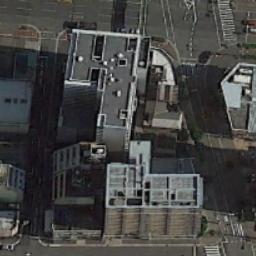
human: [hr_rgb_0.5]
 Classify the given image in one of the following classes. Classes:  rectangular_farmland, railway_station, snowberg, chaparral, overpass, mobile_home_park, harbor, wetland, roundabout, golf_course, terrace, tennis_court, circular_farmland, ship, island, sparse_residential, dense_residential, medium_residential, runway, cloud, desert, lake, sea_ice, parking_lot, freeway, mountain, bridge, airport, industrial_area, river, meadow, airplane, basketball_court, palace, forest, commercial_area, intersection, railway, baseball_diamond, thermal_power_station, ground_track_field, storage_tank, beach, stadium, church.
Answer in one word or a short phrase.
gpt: commercial_area